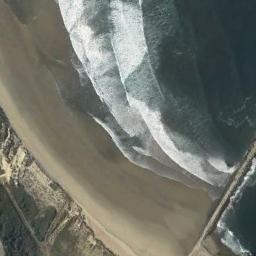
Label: beach